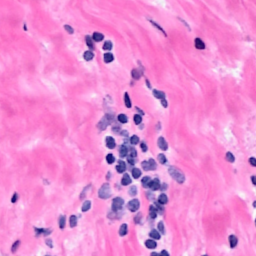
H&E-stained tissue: Breast